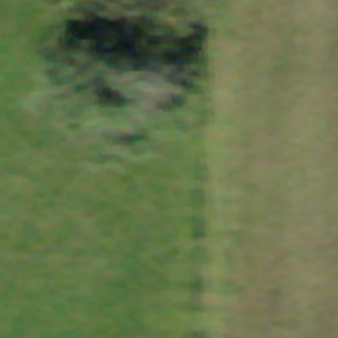
Label: other